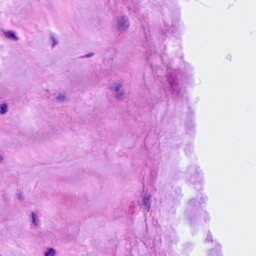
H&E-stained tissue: Breast